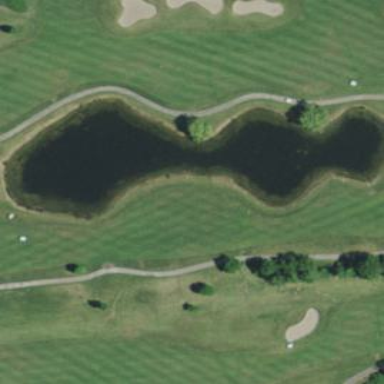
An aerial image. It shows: Water hazard in golf course. The hazard is natural water feature.